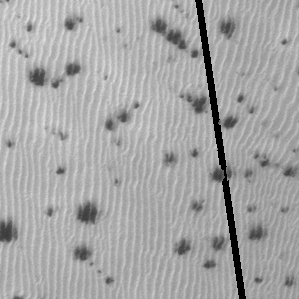
Label: frost